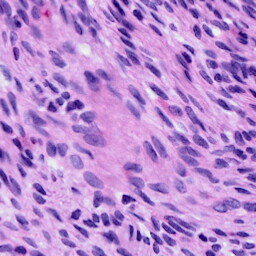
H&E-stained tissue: Cervix